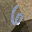
Label: 6